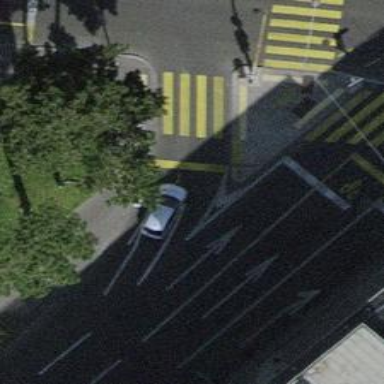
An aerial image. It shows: Road with traffic signals.